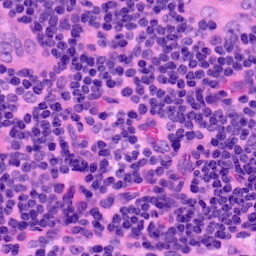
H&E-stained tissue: LymphNode